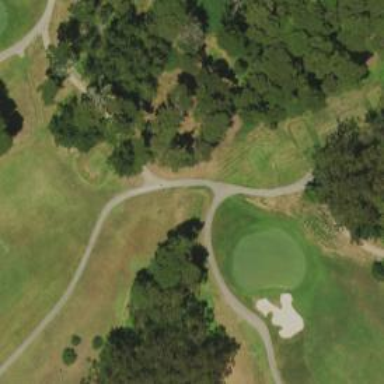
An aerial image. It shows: Service road designated as golf cart path.